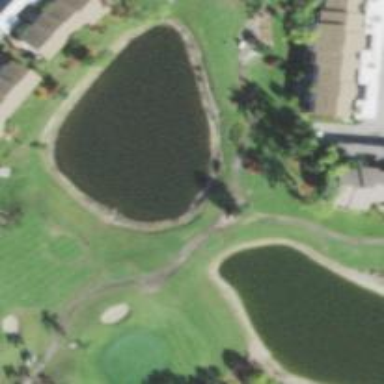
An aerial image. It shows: Path for both road and golf.